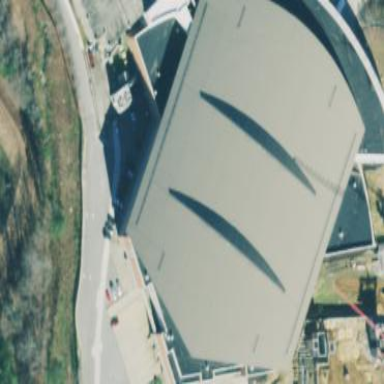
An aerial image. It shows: Arts center building that hosts ice hockey matches.